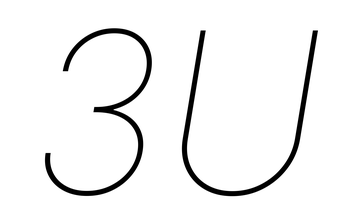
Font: Inter-Italic_Thin_Italic